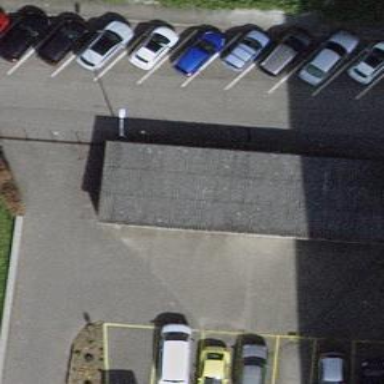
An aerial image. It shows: View of roof of building.